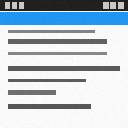
Screen state: on